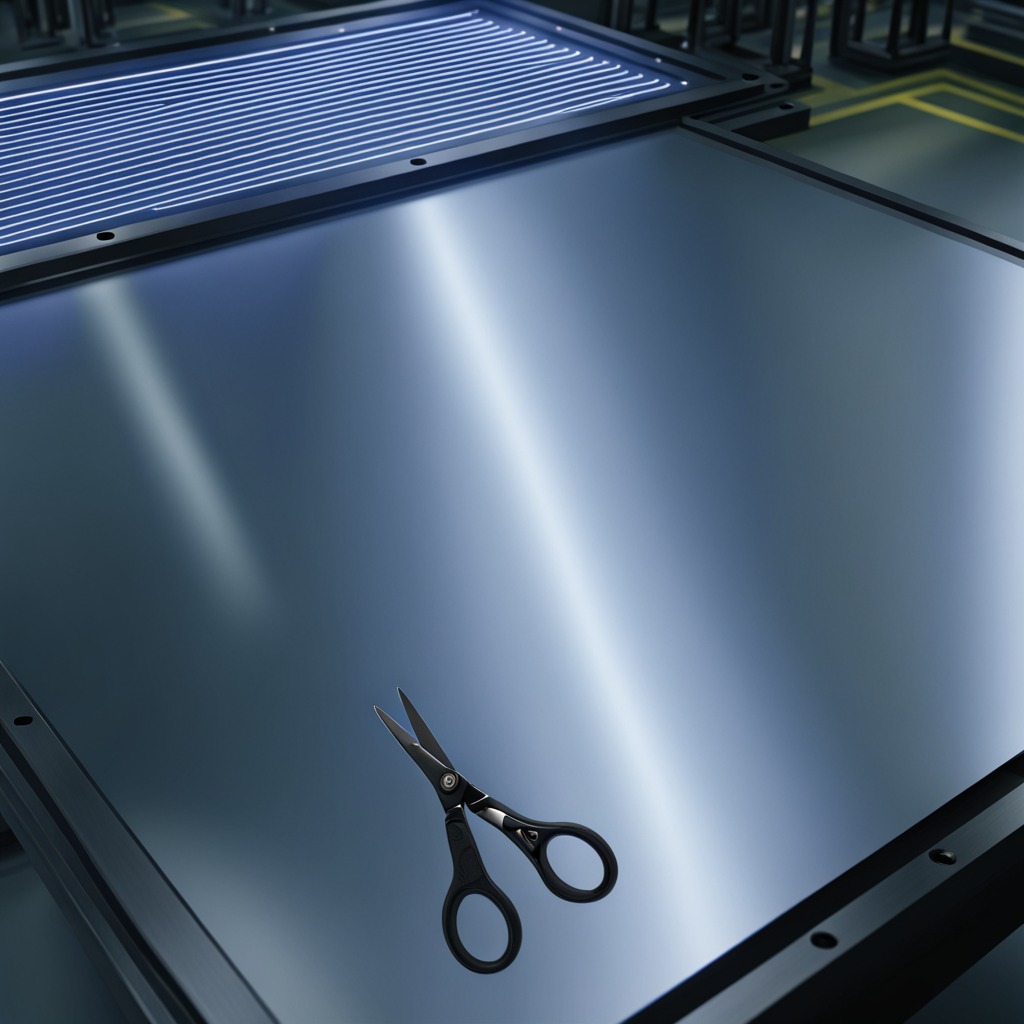
A scissor is lying on the metal table in a machine shop under fluorescent lights.